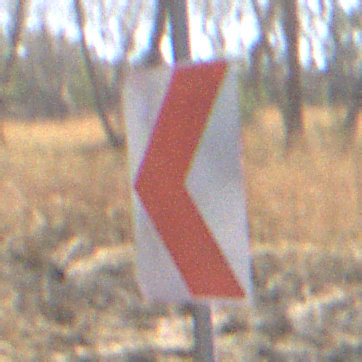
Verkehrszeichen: RichtungstafelnInKurvenKleinRechts
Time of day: Midday
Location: Outdoor (Nature)
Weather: Clear
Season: NotSpecified
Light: Natural